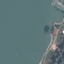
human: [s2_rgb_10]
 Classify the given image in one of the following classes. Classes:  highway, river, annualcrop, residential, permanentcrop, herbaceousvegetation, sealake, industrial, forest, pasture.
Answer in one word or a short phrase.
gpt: SeaLake